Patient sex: M
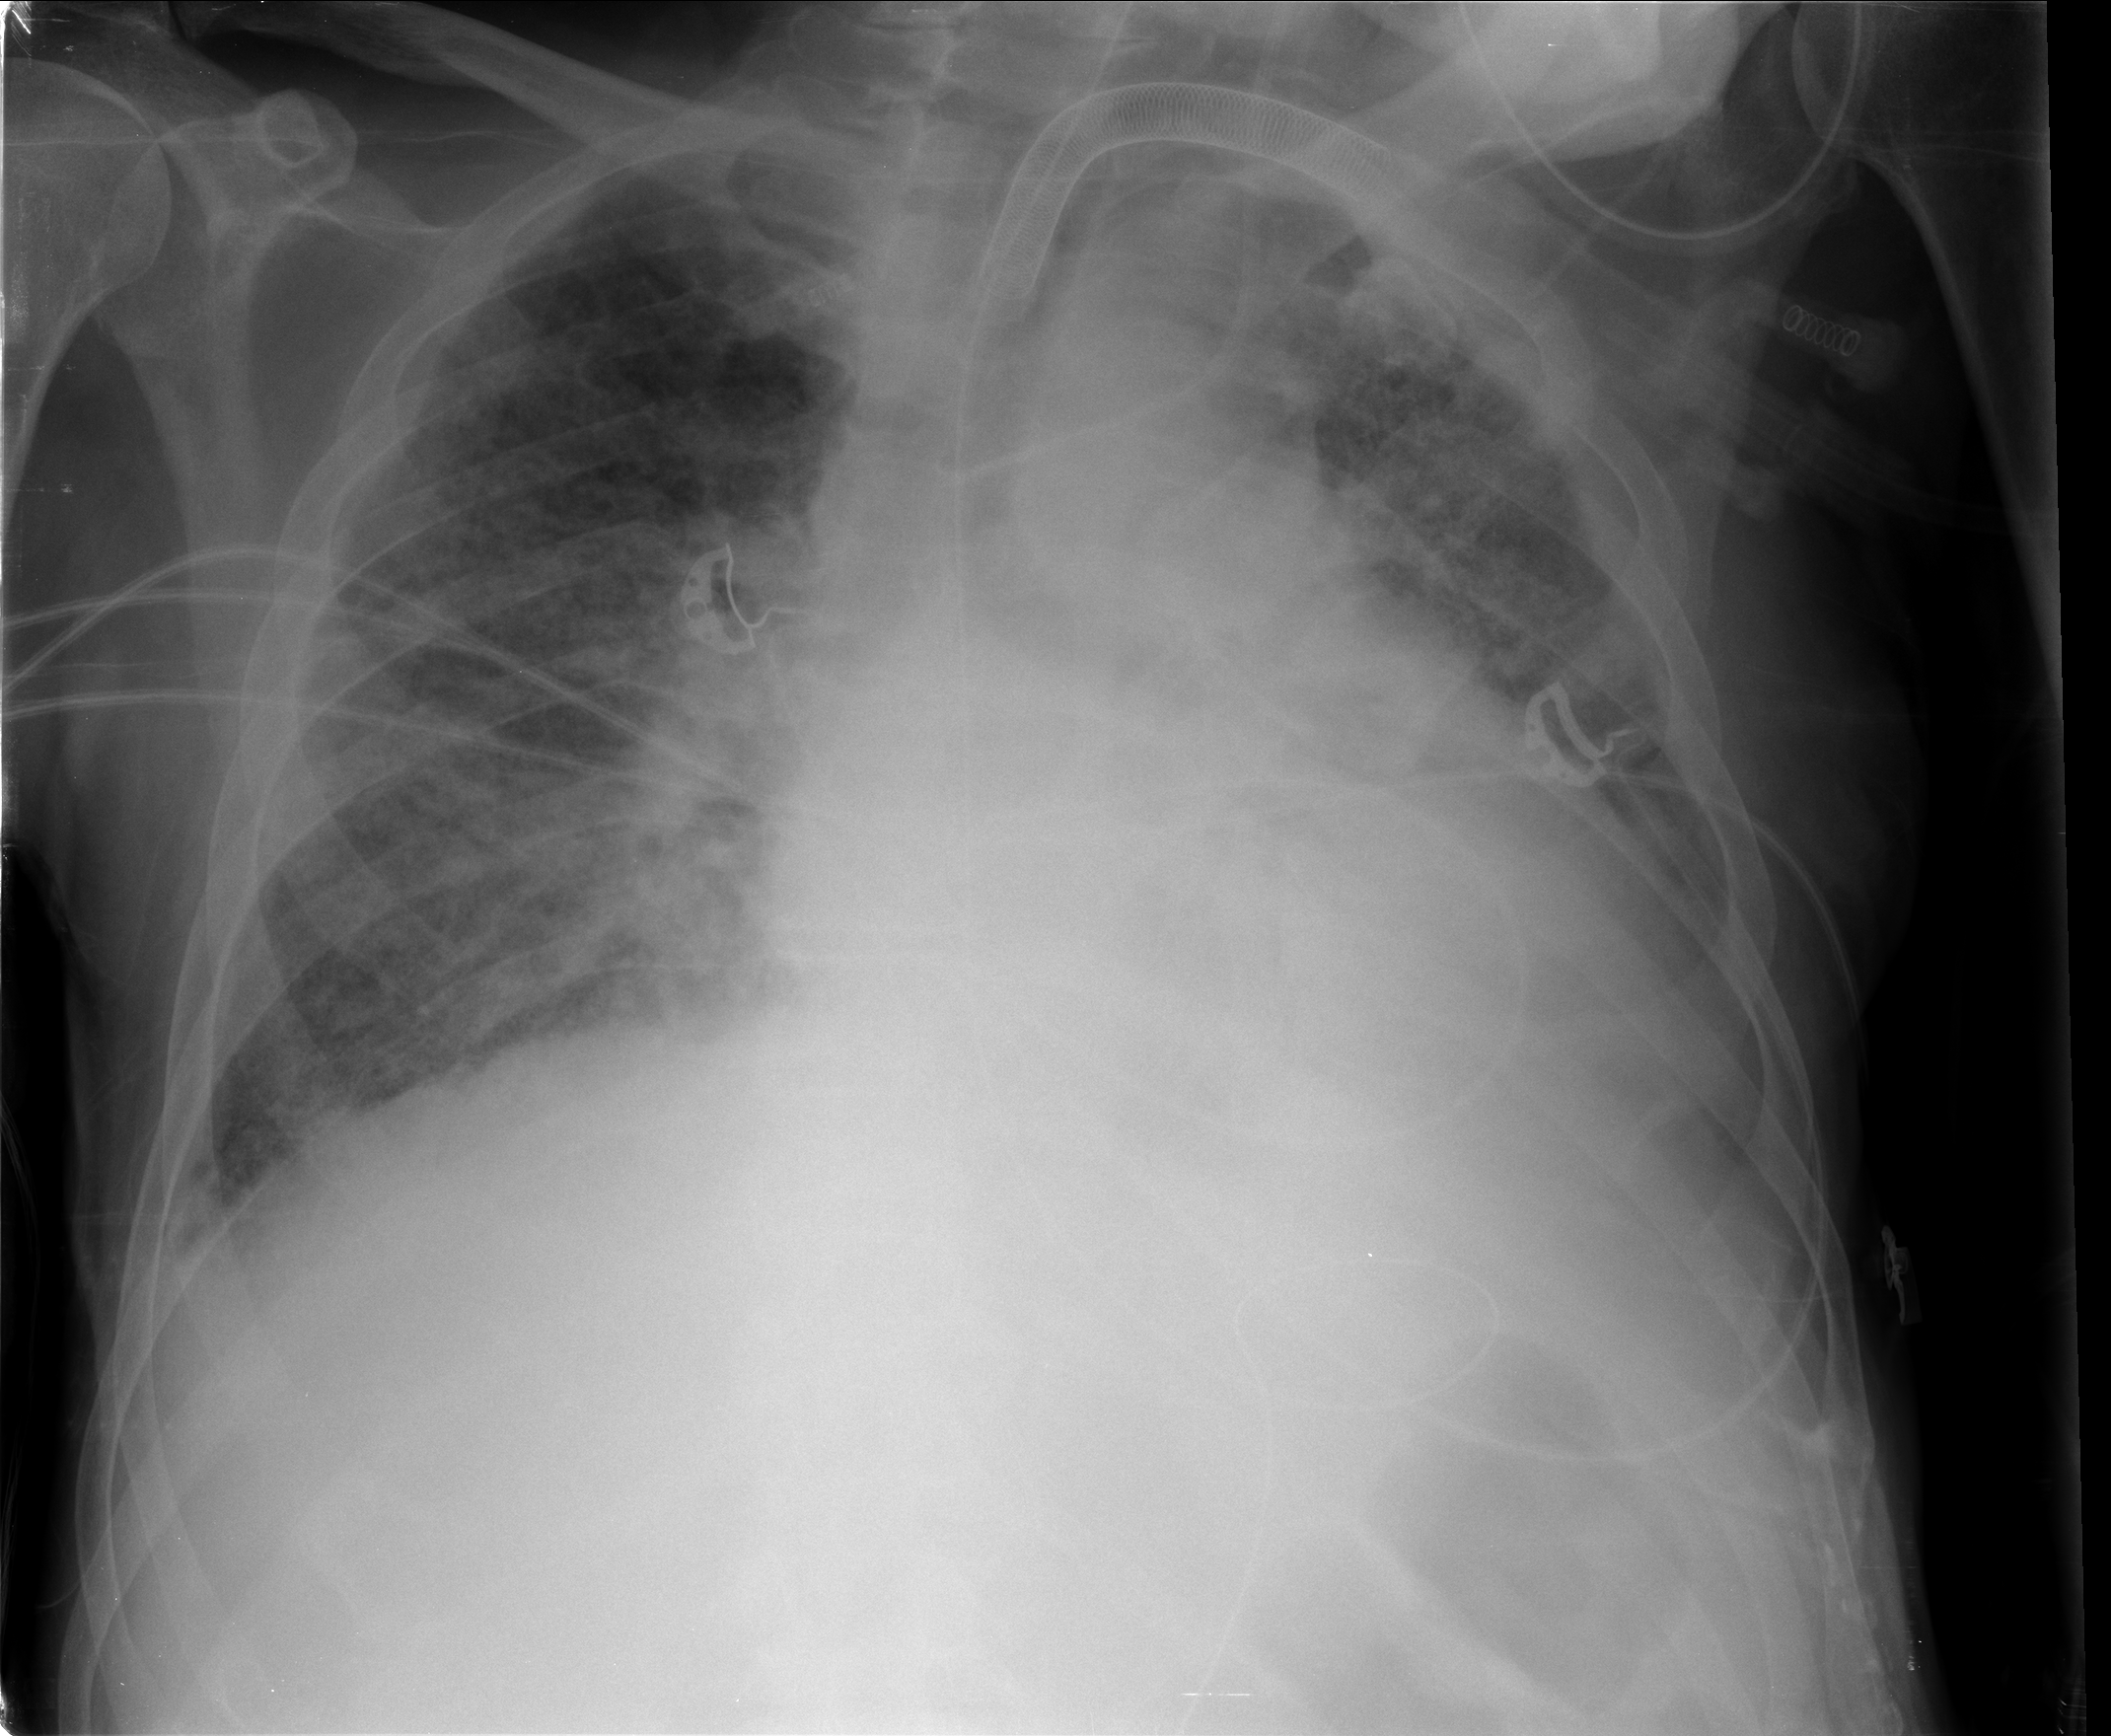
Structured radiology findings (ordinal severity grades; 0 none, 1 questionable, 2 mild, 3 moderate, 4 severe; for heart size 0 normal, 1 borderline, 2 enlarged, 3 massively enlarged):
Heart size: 2
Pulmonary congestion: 2
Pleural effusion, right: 1
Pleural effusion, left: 1
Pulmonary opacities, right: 3
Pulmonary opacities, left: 3
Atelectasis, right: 1
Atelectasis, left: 1